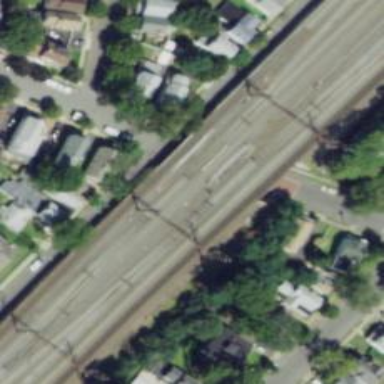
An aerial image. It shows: Railway with electrified contact lines.